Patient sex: M
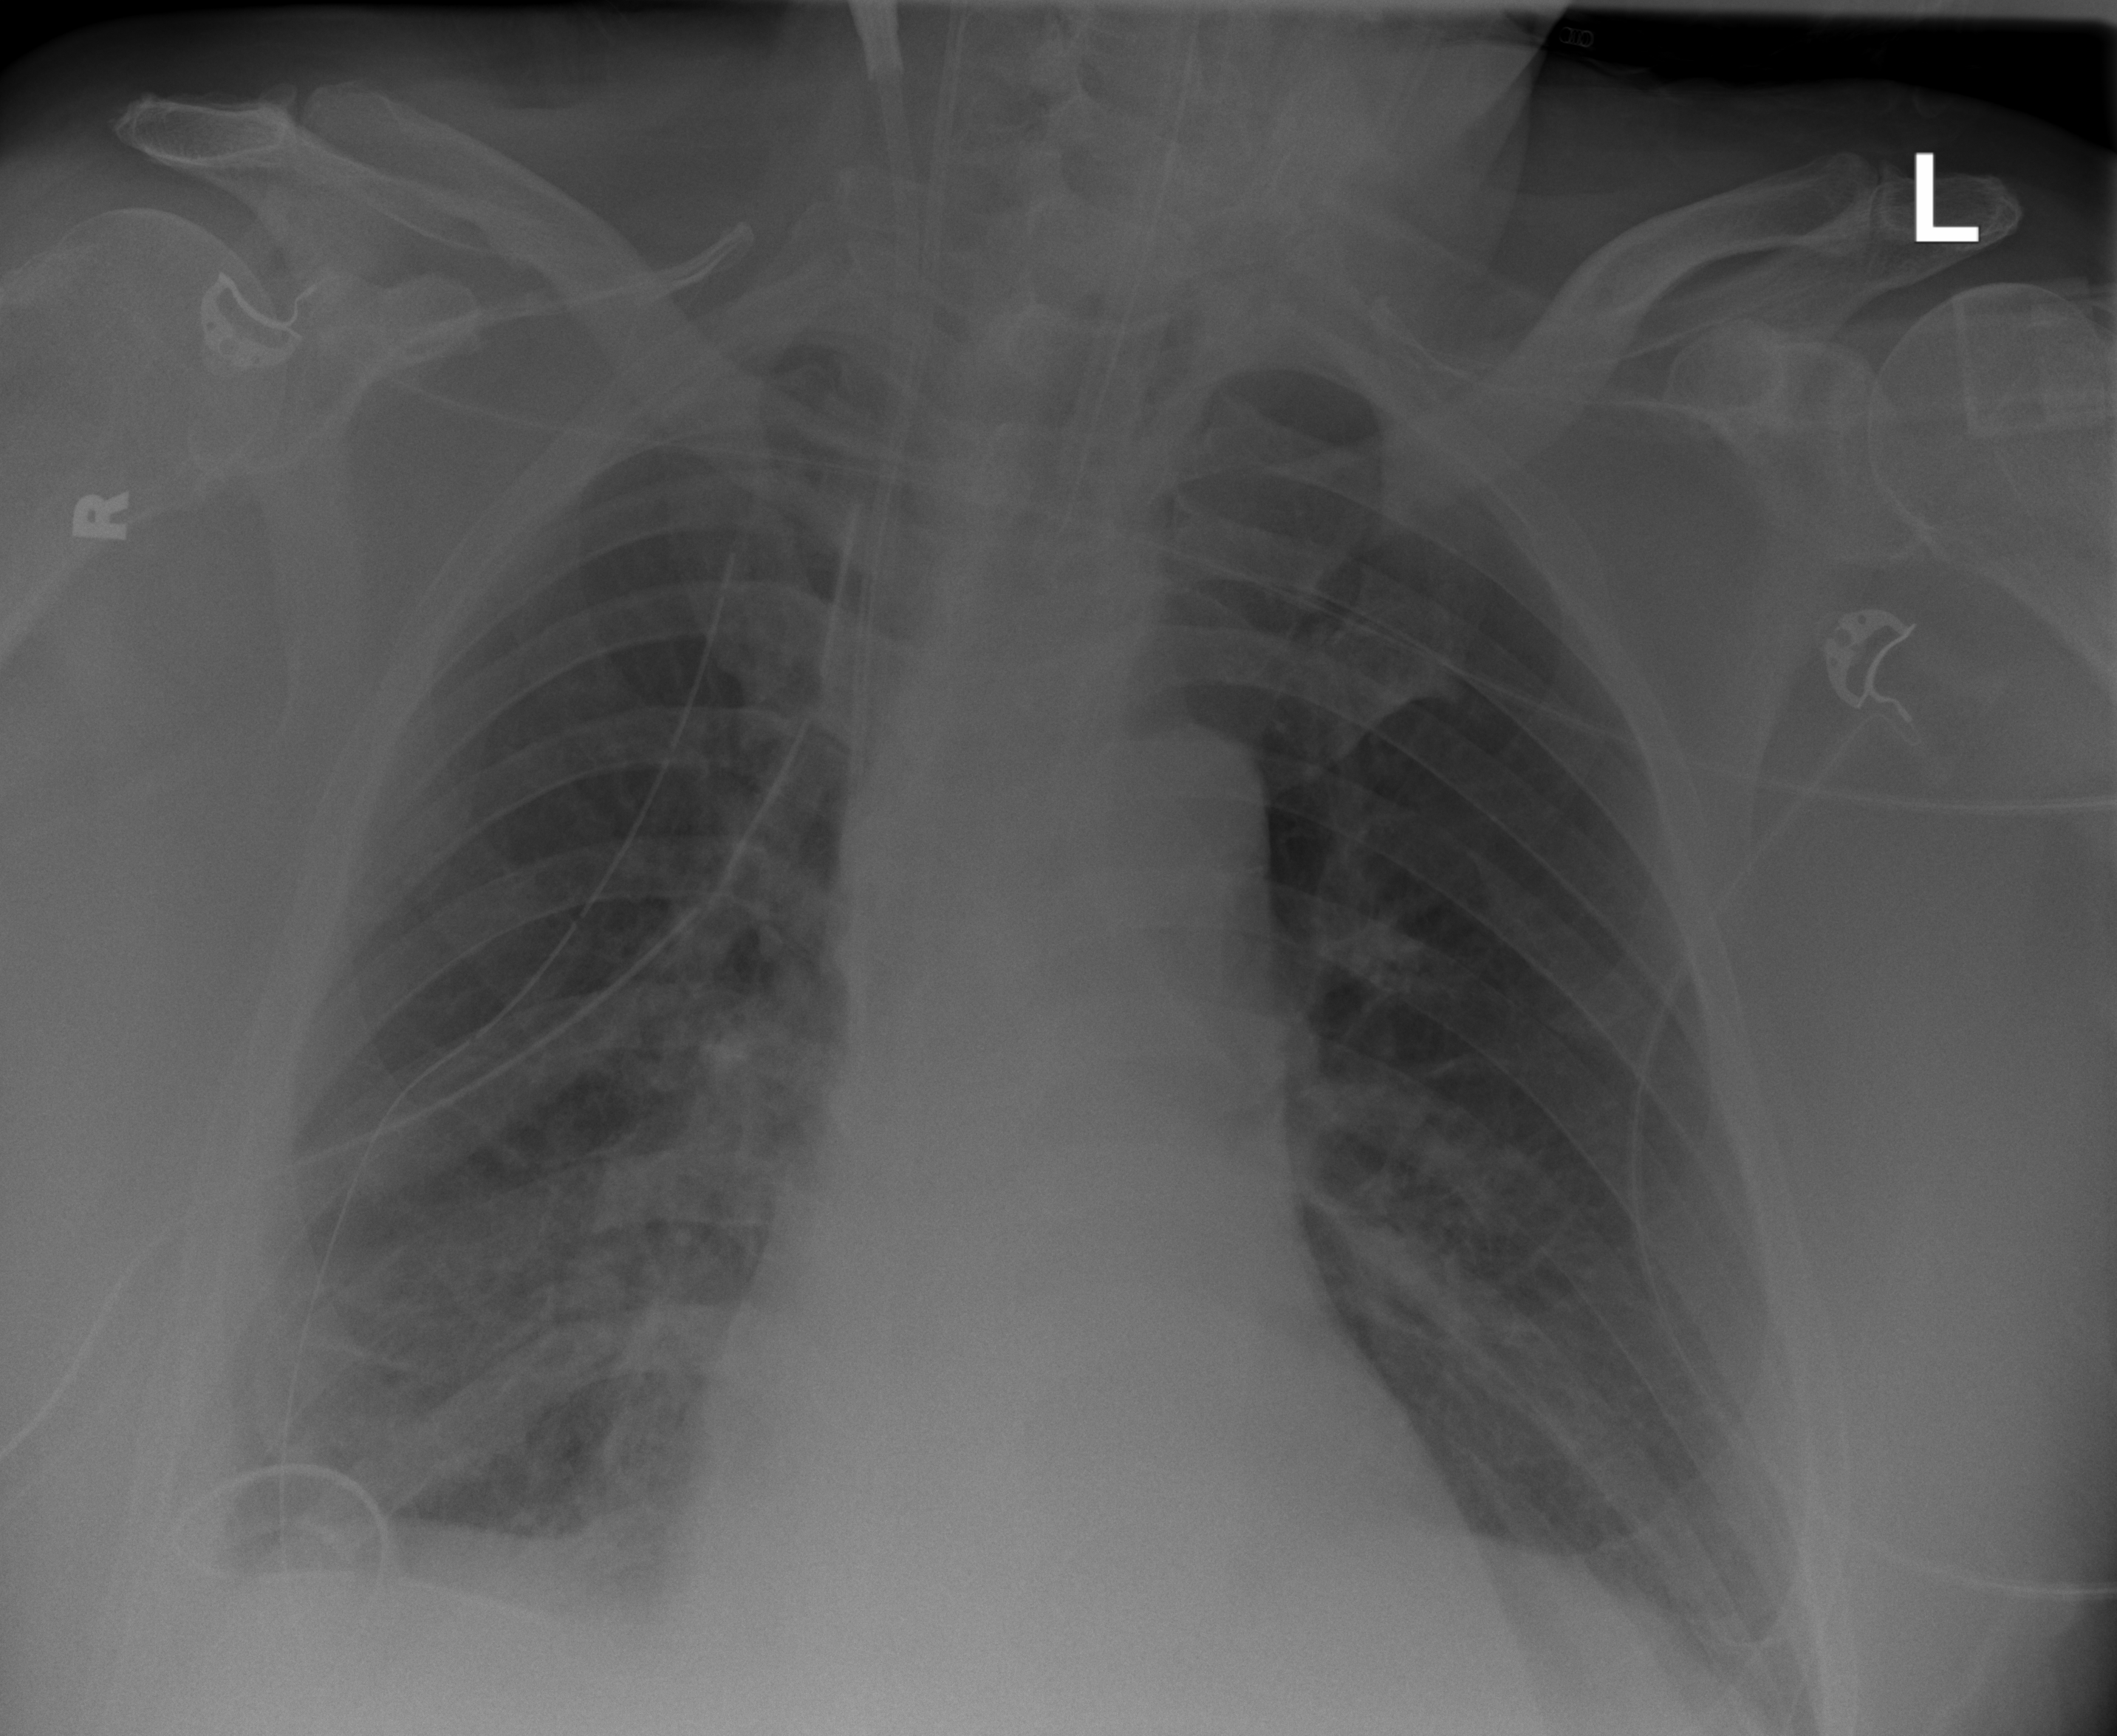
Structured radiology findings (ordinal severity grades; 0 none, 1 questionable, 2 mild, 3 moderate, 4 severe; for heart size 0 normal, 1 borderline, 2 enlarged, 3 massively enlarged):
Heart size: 0
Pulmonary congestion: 0
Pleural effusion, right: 2
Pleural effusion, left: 0
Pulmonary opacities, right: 0
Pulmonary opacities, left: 0
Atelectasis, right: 2
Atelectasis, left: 1